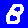
Digit: 8